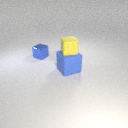
large blue rubber cube to the right of small blue metal cube